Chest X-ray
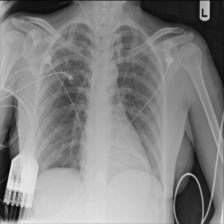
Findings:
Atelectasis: negative
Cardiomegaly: negative
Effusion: negative
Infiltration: negative
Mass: negative
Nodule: negative
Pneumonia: negative
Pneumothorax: negative
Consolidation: negative
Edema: negative
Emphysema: negative
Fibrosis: negative
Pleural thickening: negative
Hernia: negative